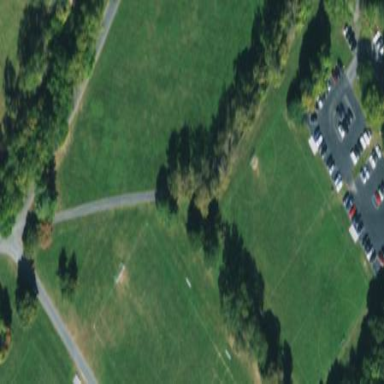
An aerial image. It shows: Grass pitch used for soccer and lacrosse.